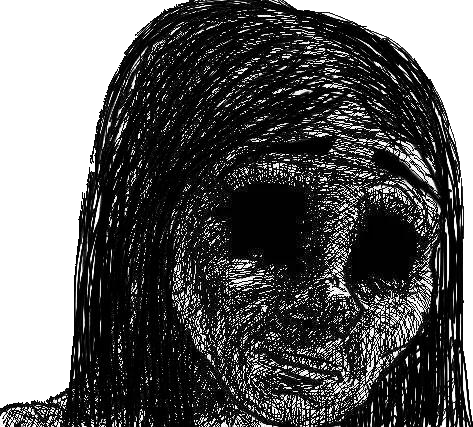
Label: 5_Withered_Wojak